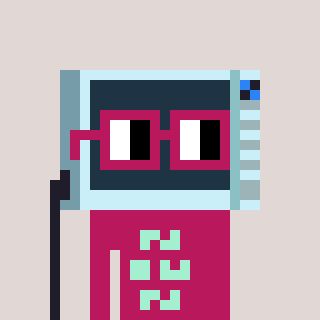
a pixel art character with square dark red glasses, a microwave-shaped head and a darkpink-colored body on a warm background